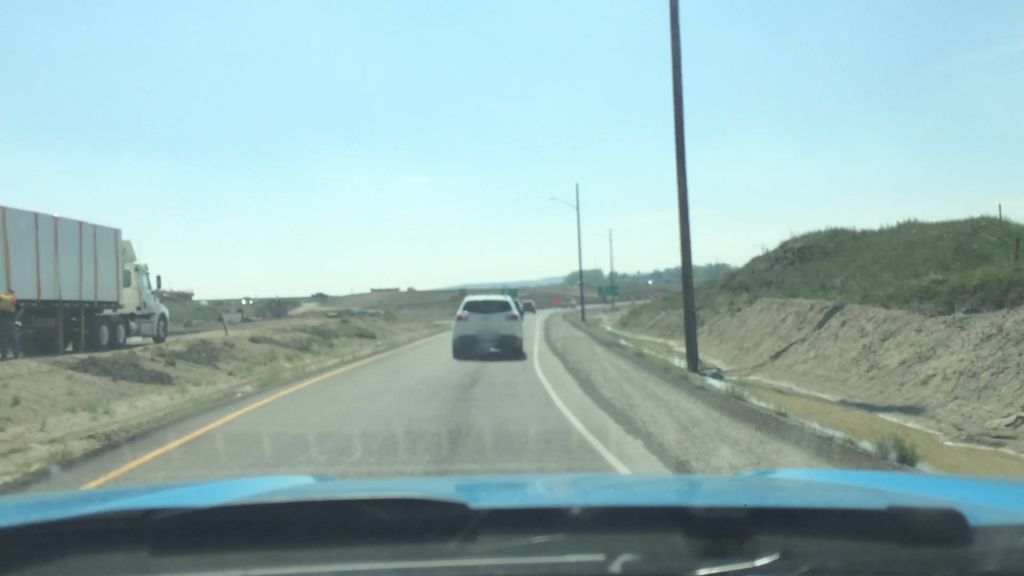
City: calgary